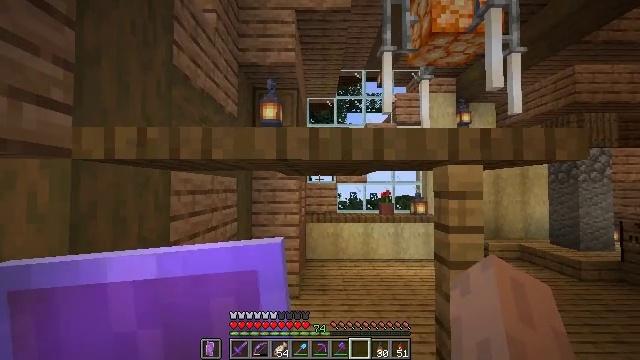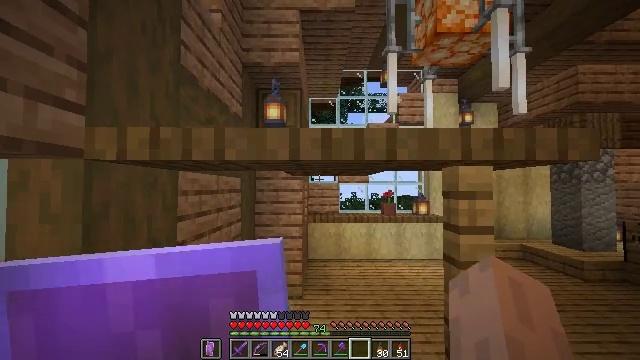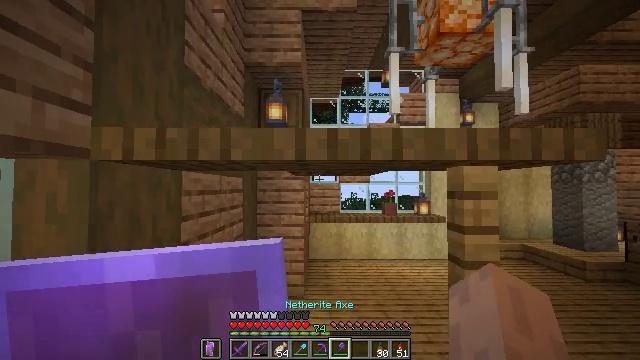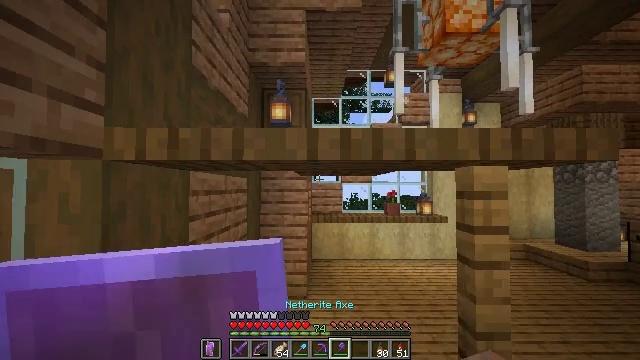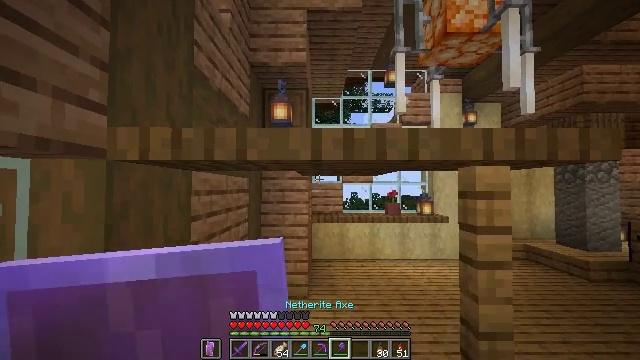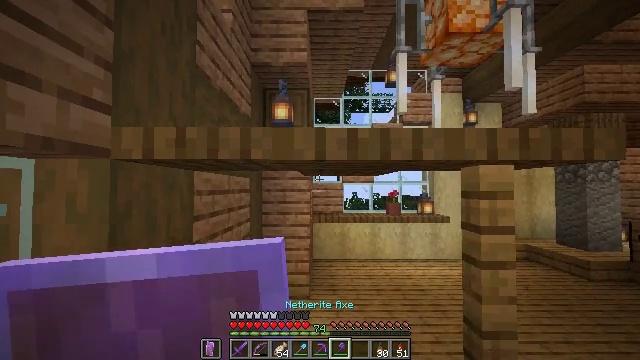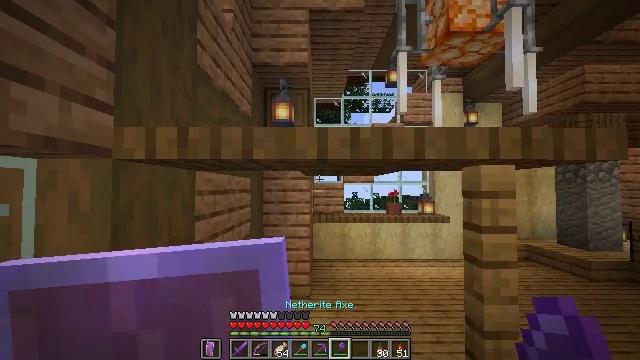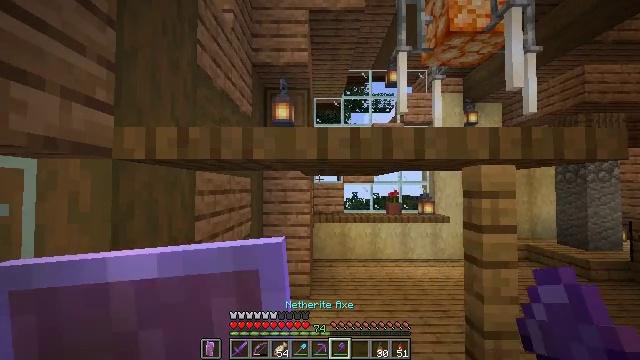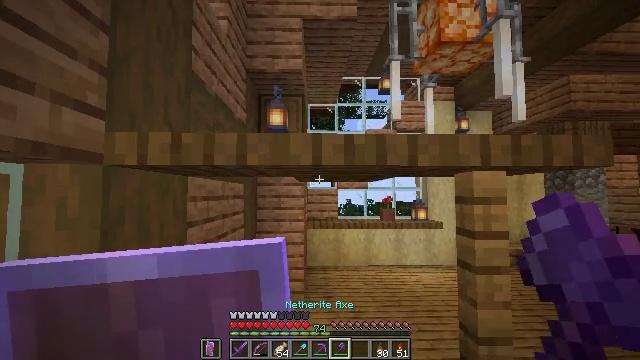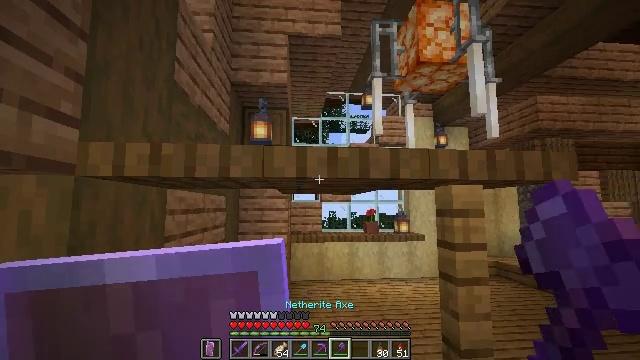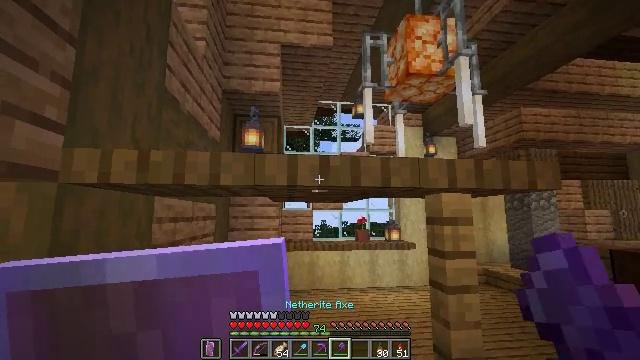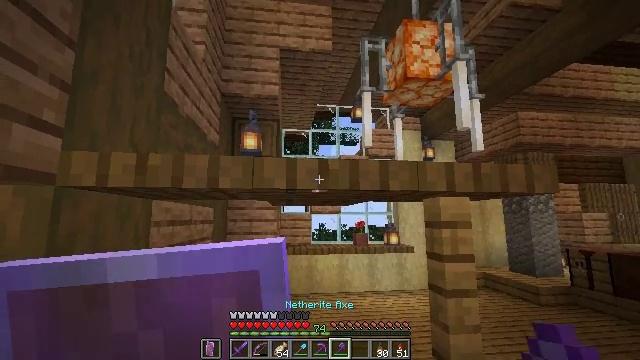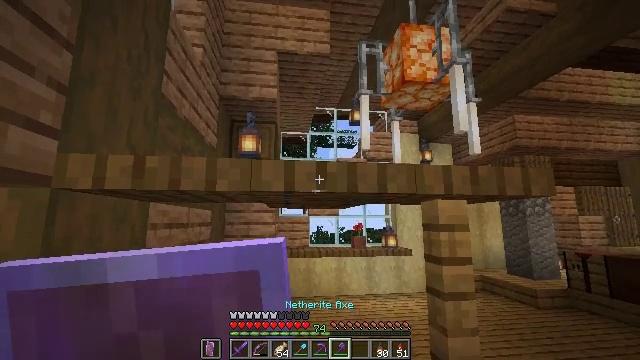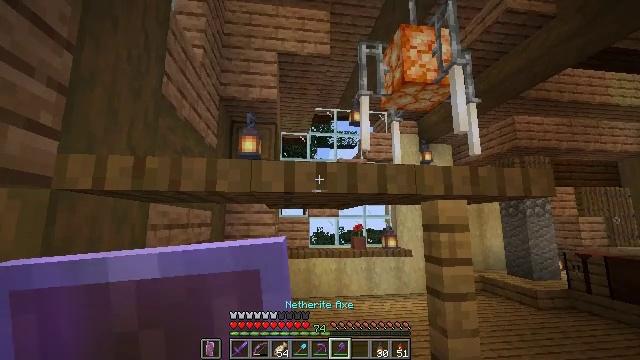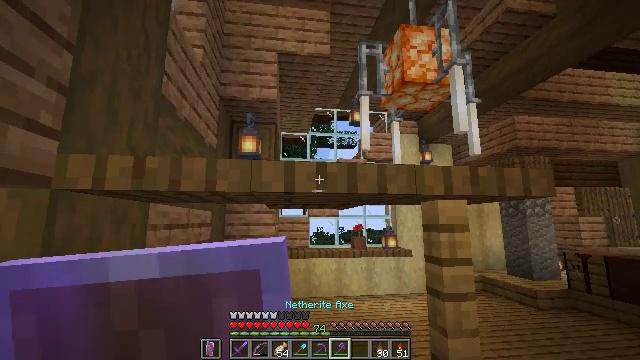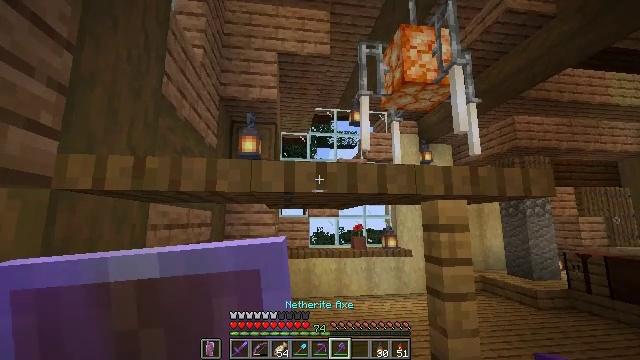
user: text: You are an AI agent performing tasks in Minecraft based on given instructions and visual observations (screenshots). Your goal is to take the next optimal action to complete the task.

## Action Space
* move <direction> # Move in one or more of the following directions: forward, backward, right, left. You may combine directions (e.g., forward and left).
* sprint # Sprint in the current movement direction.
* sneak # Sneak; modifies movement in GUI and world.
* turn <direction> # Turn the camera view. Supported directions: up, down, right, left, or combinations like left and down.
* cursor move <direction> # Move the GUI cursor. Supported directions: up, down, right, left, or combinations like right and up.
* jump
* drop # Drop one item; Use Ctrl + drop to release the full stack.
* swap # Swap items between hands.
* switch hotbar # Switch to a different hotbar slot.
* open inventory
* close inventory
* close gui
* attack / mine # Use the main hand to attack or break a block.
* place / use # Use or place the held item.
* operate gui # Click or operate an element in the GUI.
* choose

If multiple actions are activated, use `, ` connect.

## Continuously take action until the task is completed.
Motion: motion action
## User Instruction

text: Destroy the spruce trapdoor to collect it.
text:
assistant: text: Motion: move left, sneak
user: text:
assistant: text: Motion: move left, sneak
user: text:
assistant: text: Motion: sneak
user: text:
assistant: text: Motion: sneak
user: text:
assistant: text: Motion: sneak
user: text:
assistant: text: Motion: sneak
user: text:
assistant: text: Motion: sneak
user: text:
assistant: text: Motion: sneak, turn right and up
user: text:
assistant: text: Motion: sneak, turn right and up
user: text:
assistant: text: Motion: sneak, turn right and up
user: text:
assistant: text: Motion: sneak
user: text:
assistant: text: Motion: sneak
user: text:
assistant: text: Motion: sneak
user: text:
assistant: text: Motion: sneak
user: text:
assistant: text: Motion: sneak
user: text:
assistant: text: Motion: sneak
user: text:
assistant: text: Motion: sneak
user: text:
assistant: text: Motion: sneak, turn left
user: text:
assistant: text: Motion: sneak
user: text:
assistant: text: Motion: sneak, attack / mine
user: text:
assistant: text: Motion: sneak, attack / mine
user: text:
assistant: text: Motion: sneak, attack / mine
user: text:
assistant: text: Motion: sneak, attack / mine
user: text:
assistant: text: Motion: sneak, attack / mine
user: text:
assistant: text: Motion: sneak, attack / mine
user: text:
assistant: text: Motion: sneak, attack / mine
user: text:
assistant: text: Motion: sneak, attack / mine
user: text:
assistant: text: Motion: sneak, attack / mine
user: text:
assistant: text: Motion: sneak
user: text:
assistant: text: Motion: move forward, sneak